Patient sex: M
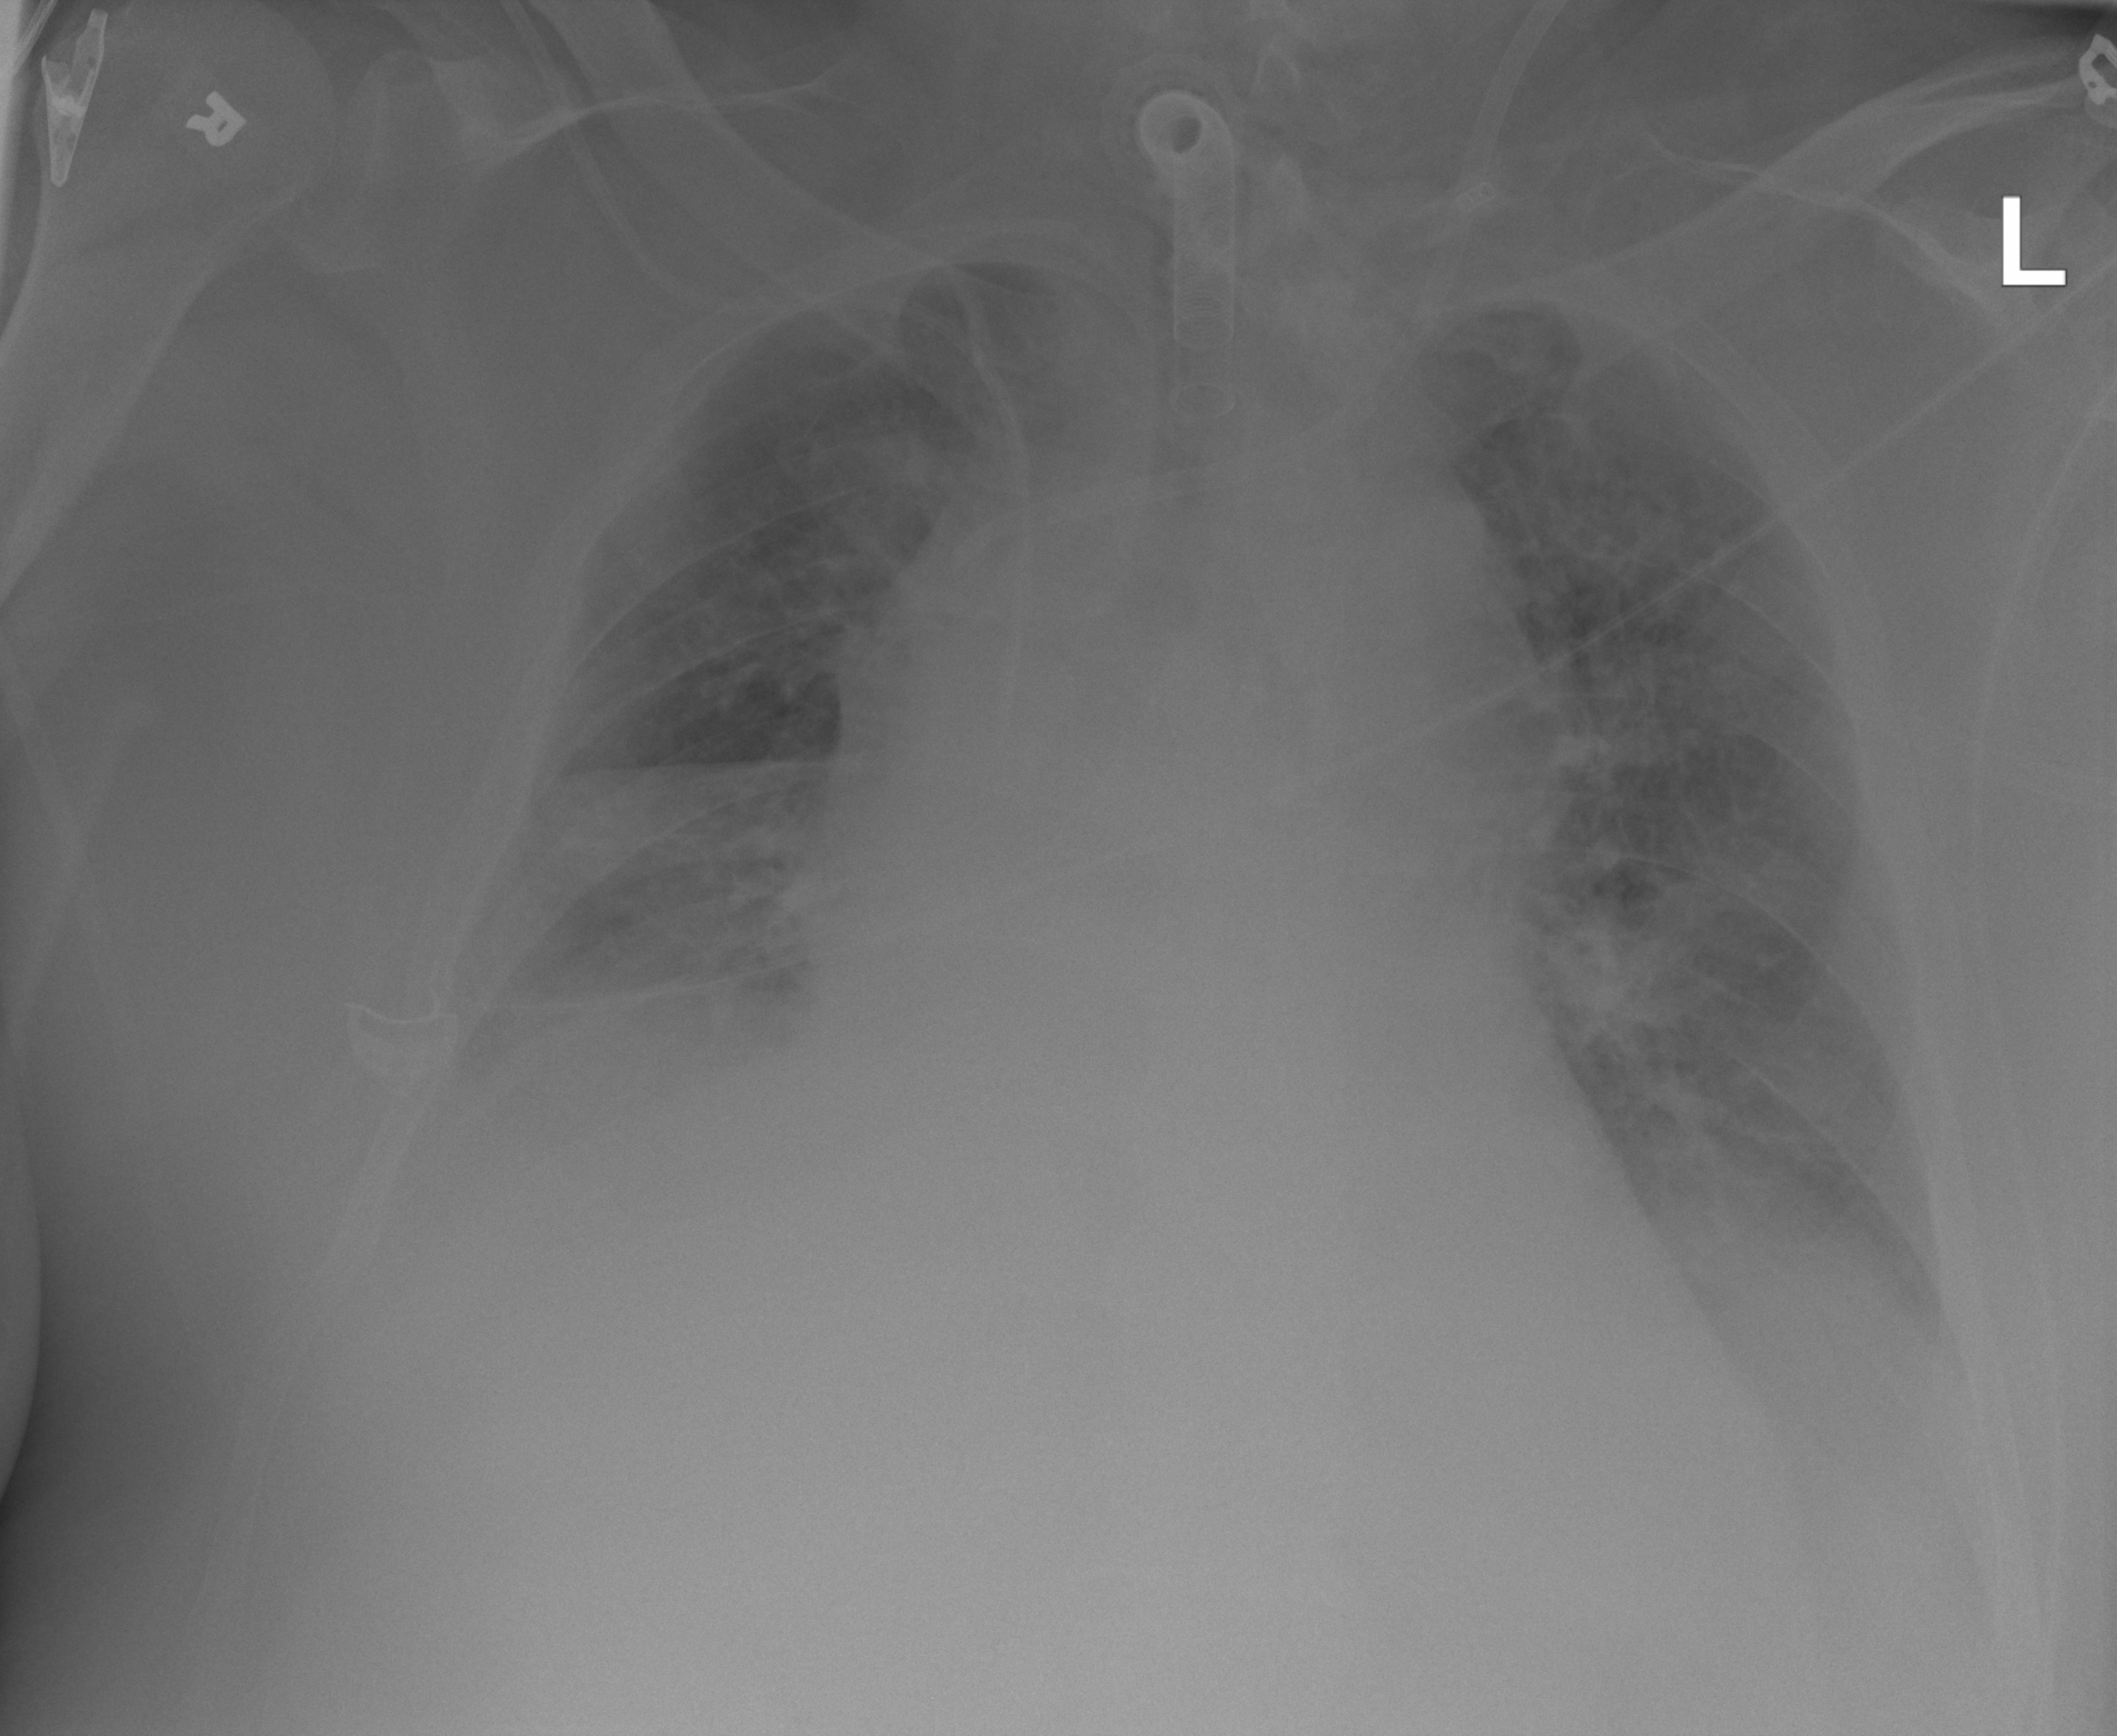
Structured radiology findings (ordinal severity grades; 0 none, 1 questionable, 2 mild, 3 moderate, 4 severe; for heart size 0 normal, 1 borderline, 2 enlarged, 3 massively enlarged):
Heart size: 2
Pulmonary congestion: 0
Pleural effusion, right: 3
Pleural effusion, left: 2
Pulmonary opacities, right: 2
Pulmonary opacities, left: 2
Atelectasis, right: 3
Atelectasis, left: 2